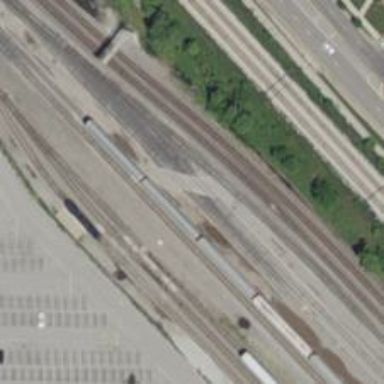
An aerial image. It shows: Abandoned railway yard is depicted.